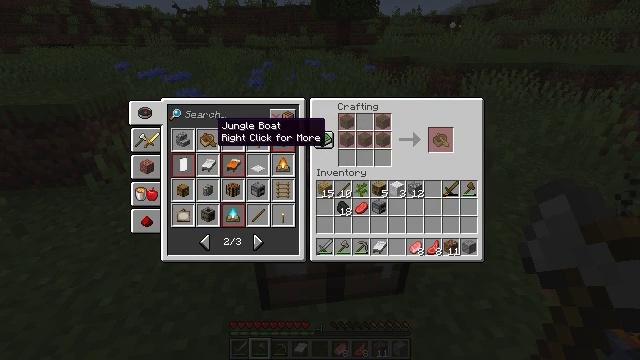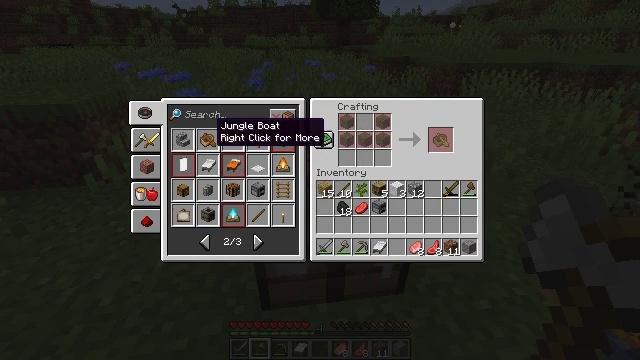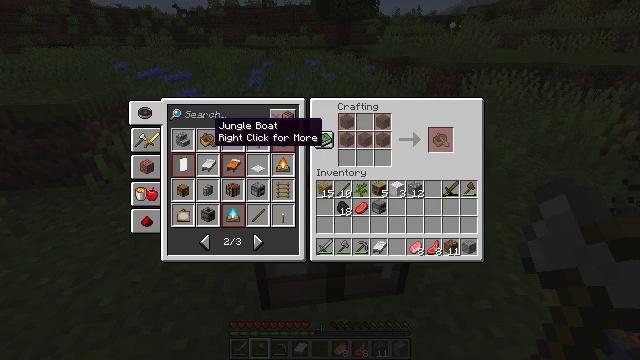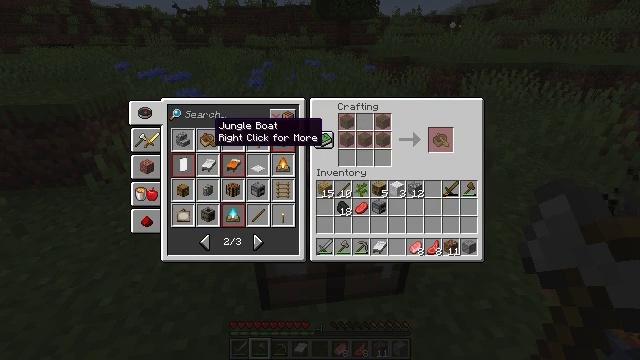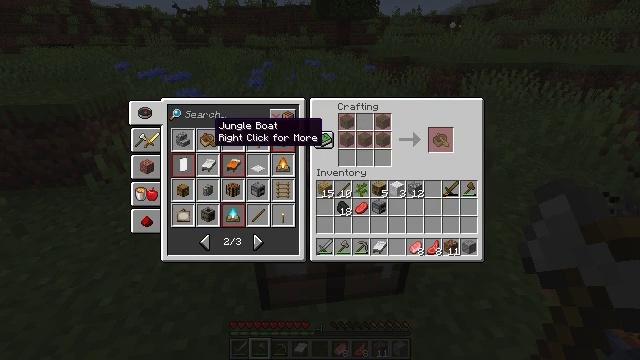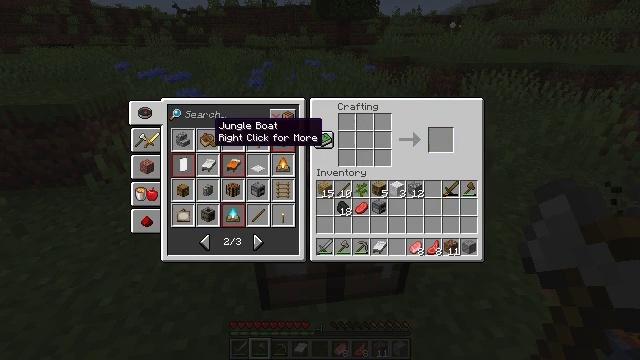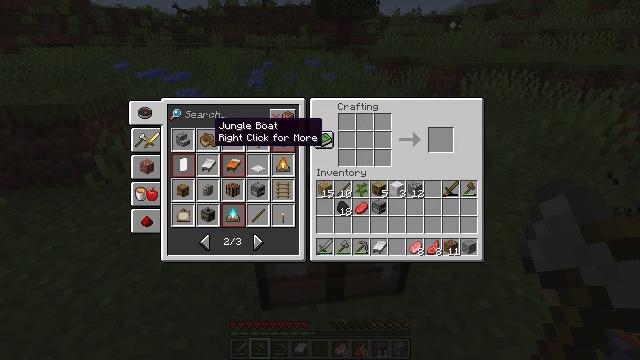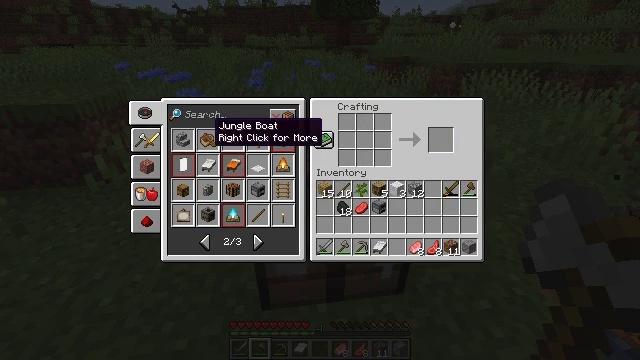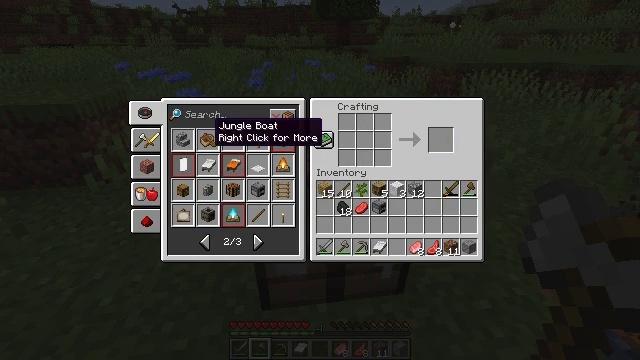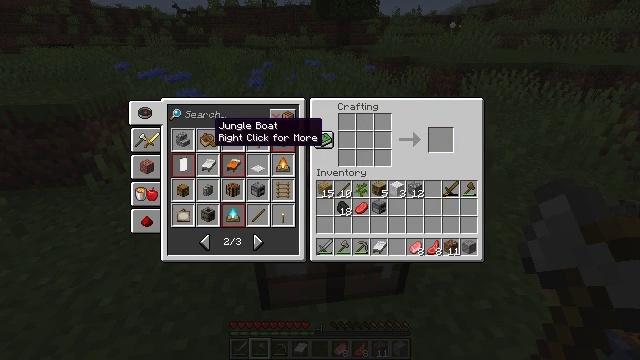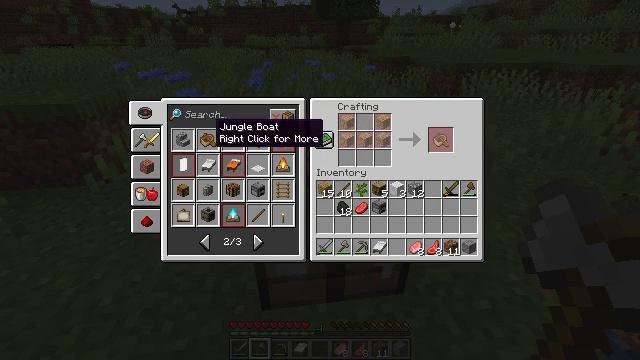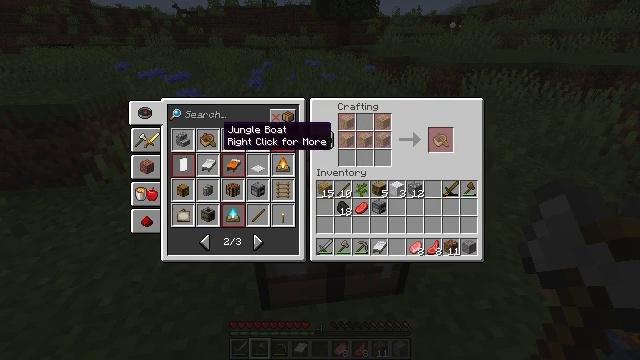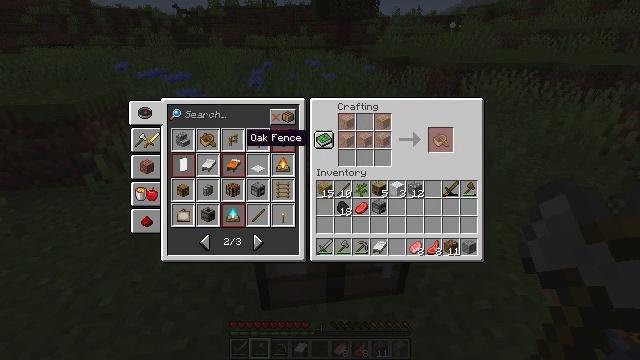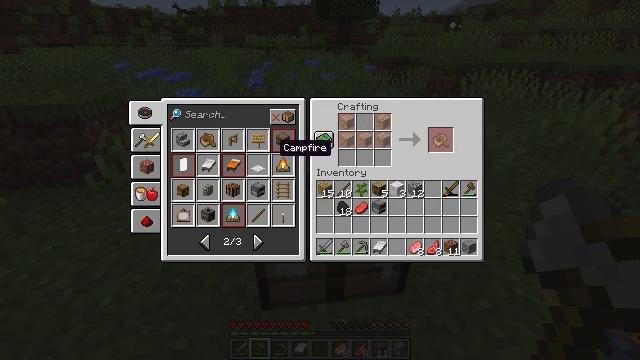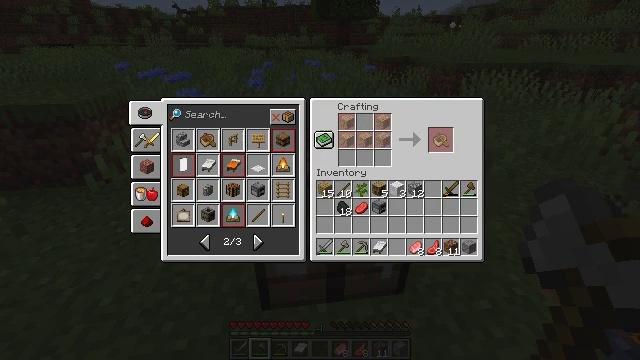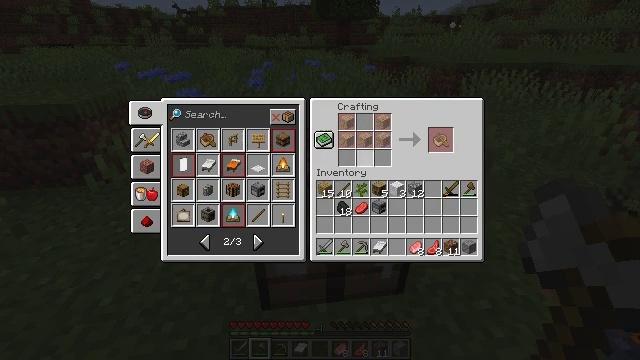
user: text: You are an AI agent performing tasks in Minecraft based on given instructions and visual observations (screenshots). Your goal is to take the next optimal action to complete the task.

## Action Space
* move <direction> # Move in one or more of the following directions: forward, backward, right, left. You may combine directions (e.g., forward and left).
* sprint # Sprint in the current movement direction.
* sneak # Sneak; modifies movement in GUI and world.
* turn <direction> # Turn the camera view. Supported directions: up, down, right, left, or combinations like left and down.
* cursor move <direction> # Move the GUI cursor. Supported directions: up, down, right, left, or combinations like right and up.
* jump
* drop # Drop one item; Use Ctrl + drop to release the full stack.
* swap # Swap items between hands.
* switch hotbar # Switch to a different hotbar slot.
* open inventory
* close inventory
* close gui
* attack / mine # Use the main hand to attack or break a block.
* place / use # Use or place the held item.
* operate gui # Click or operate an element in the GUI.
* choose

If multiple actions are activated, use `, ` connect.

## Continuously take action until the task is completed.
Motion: motion action
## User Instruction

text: Interact with the crafting table to obtain the oak boat.
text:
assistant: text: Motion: no_op
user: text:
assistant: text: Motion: no_op
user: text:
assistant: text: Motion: no_op
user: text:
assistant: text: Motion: no_op
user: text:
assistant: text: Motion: operate gui
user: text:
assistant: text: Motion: operate gui
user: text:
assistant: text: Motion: no_op
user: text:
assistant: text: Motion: no_op
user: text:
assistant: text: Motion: no_op
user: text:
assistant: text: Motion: no_op
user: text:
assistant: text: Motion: cursor move right
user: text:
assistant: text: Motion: cursor move right and down
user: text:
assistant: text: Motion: cursor move right and down
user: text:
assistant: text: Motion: cursor move right
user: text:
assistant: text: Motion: cursor move right
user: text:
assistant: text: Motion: cursor move right
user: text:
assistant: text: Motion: cursor move right
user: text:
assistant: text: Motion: cursor move right
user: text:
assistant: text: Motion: no_op
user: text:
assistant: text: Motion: no_op
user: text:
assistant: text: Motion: no_op
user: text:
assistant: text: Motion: no_op
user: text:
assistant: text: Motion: cursor move right
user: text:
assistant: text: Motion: no_op
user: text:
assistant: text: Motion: no_op
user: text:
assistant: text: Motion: no_op
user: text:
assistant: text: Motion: no_op
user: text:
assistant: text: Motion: no_op
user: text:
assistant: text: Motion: no_op
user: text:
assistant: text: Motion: no_op